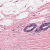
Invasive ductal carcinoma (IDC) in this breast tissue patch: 0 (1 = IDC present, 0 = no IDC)